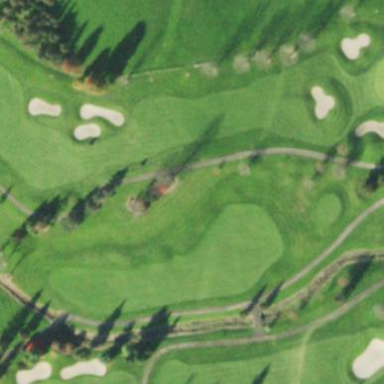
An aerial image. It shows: Grassy area designated as golf fairway.